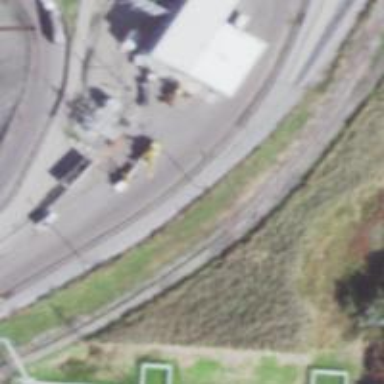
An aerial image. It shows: Railway spur service.